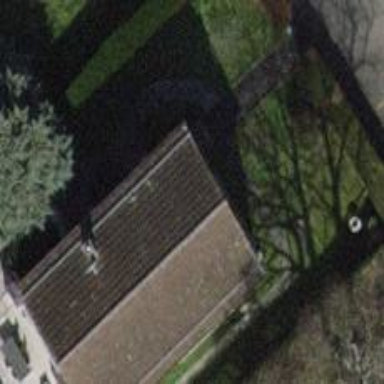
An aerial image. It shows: Detached building.